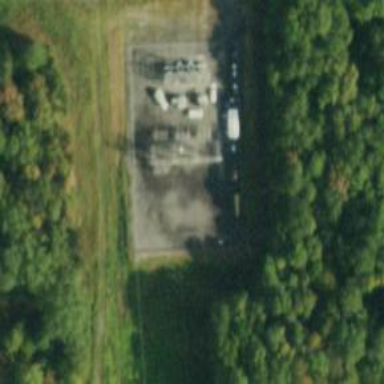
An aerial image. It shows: Distribution level power substation surrounded by fence.